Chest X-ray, AP view. Patient: 57 years old, sex F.
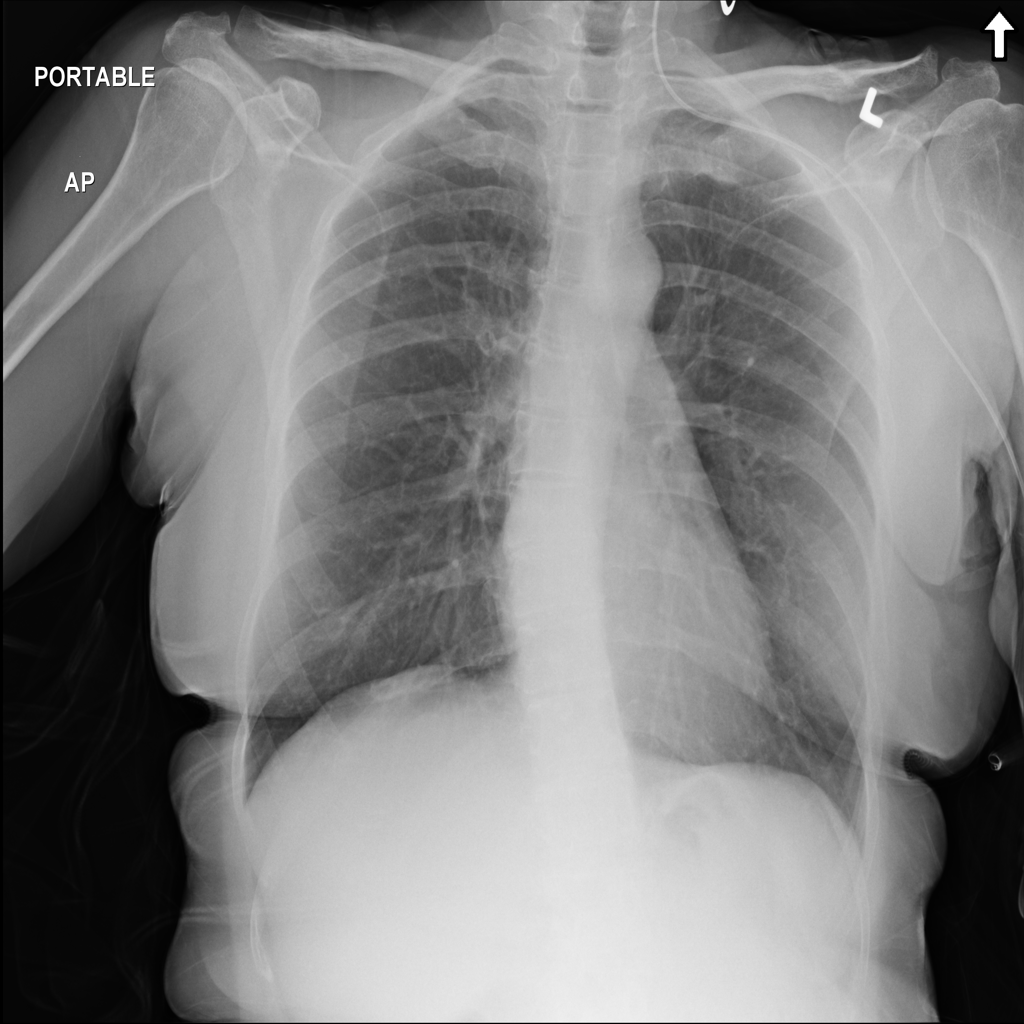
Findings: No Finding